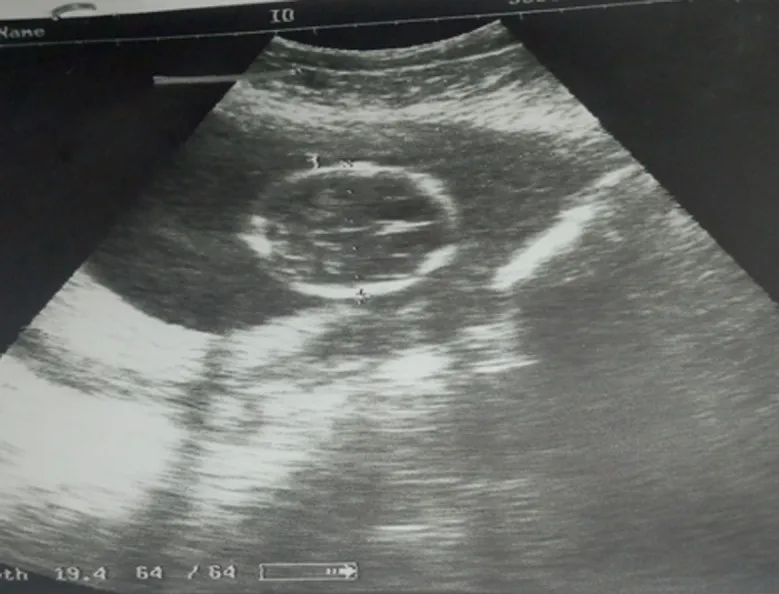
emergency ultrasound; evocative image of a fetus in the abdominal cavity next to an empty uterus.
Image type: radiology (ultrasound)